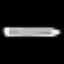
Label: pencil